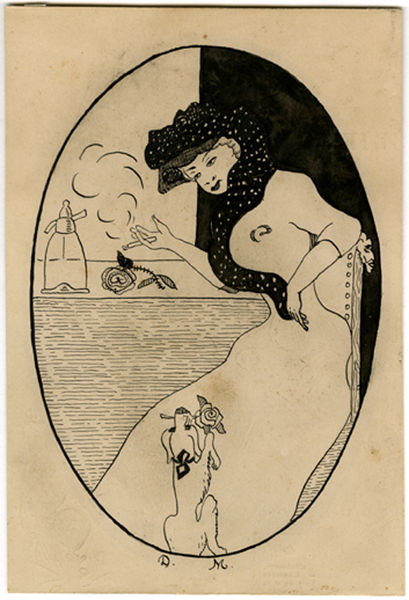
Titel: Woman in a Cafe with a Dog, Woman in a Cafe with a Dog
Künstler: Dmitrii Mitrokhin
Standort: Amherst (Massachusetts, USA)
Institution: Mead Art Museum, Amherst College
Schlagwörter: hat, white, black, dress, face, woman, print, flower, drawing, oval, dots, scarf, dog, pen, ink, rose, steam, cigarette, smoking, initials, tobacco, muffler, vanity, perfume